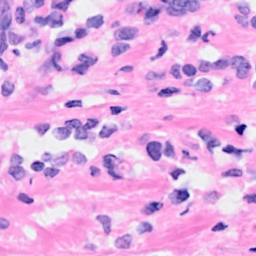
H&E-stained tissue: Breast